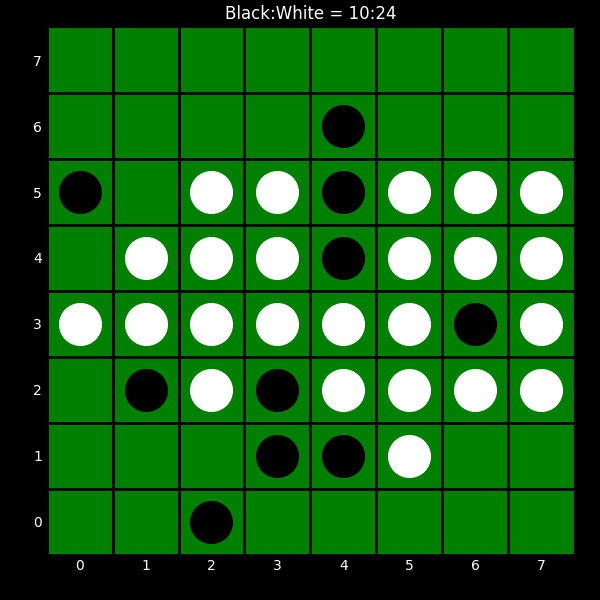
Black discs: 10
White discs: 24